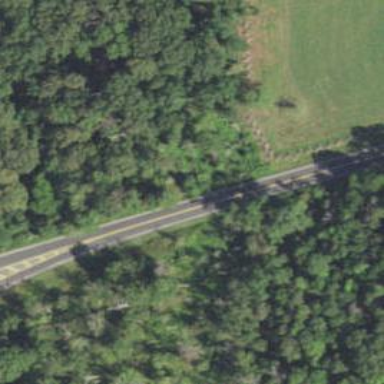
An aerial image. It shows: Asphalt road classified as primary highway with expressway characteristics.